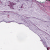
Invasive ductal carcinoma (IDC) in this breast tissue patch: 1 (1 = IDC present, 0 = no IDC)